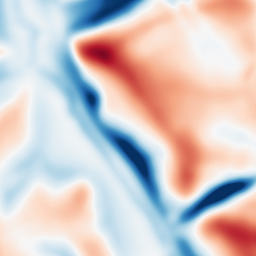
Category: multiscale
Decomposition family: dog
Decomposition parameters: sigma_low: 5
sigma_high: 20
Upsampling method: fft_zeropad
Upsampling parameters: scale: 2
Upsampling scale: 2